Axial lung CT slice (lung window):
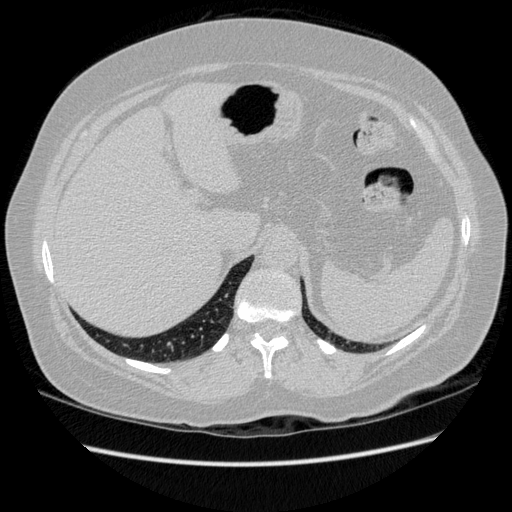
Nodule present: no